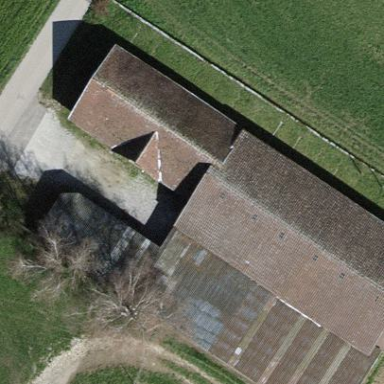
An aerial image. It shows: Building with gabled roof.